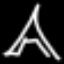
Label: The Eiffel Tower